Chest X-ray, PA view. Patient: 46 years old, sex F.
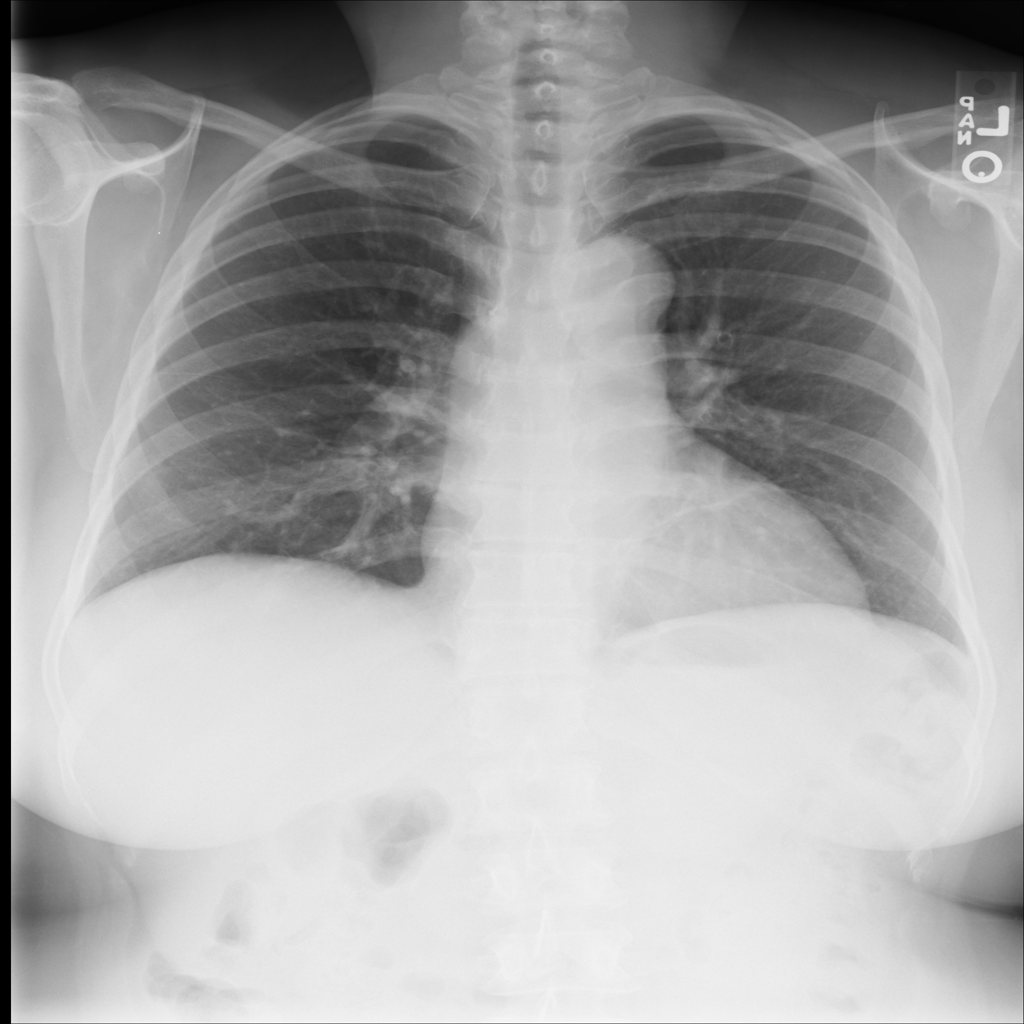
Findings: Atelectasis